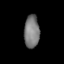
Tissue: lung
Cell type: Myeloid cells
Senescence score: 0.2408
Nuclear area (px): 489
Mean DAPI intensity: 122.072